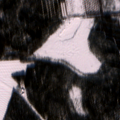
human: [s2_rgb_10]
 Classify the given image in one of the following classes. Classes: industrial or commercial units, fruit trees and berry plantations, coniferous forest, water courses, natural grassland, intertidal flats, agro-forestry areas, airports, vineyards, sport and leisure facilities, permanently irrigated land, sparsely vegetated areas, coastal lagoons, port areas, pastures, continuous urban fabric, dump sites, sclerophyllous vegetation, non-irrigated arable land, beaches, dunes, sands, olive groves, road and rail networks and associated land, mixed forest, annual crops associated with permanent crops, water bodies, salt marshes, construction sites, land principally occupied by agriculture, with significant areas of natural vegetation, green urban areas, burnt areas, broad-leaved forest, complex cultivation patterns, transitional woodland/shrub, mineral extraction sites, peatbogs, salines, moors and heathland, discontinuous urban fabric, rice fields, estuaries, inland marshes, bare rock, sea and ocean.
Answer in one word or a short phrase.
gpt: non-irrigated arable land, coniferous forest, mixed forest, transitional woodland/shrub